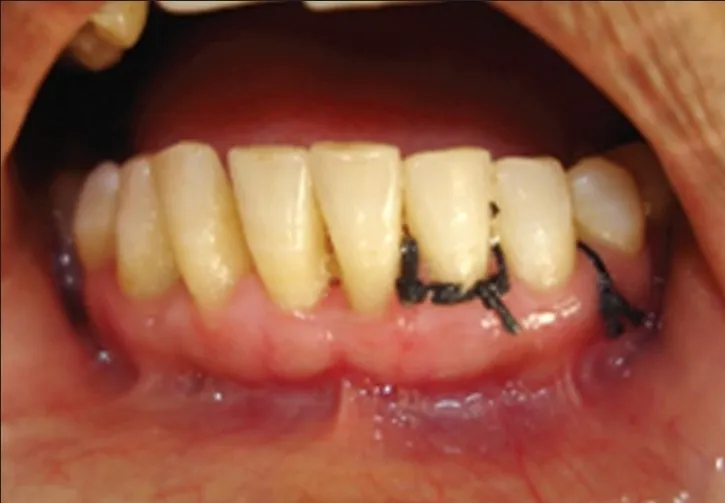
After seven days, case 2.
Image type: medical_photograph (other_medical_photograph)